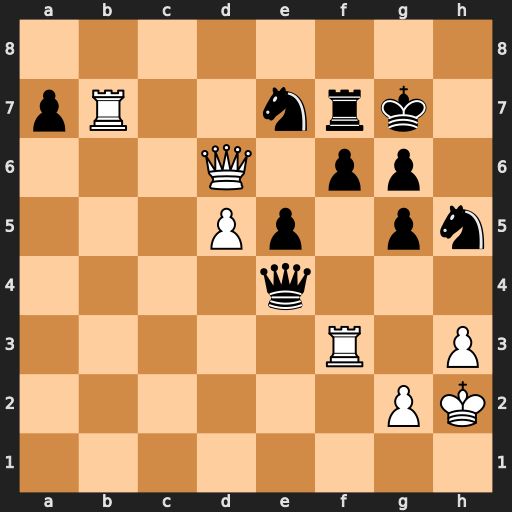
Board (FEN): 8/pR2nrk1/3Q1pp1/3Pp1pn/4q3/5R1P/6PK/8
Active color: w
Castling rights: -
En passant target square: -
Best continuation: Rxe7 Rxe7 Qxe7+